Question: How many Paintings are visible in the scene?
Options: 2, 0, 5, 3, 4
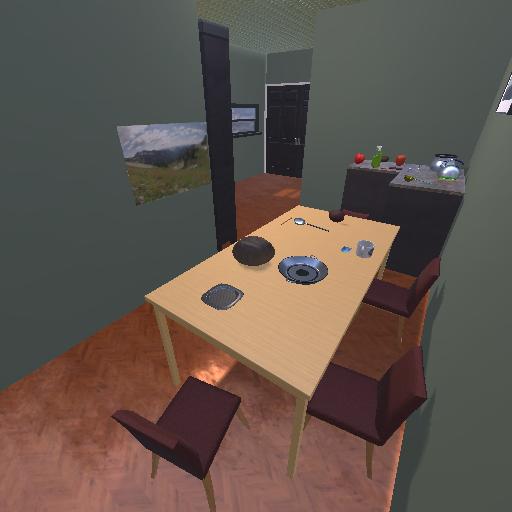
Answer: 2